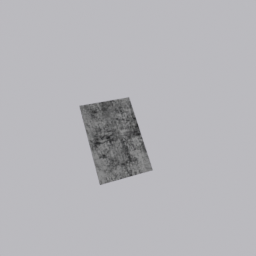
Label: decoration